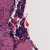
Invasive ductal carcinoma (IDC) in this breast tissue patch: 1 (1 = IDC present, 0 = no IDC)